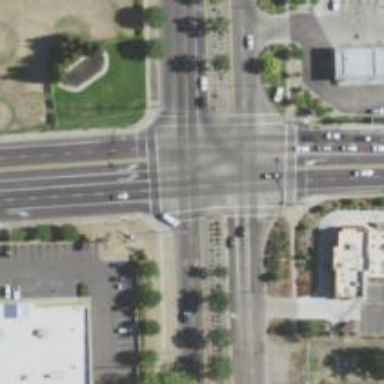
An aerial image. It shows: Marked crossing on the road.